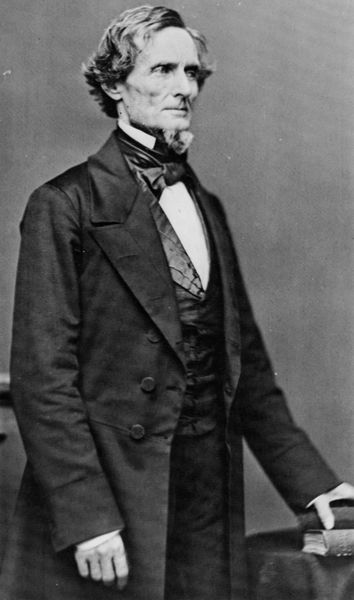
Titel: Jefferson Davis
Künstler: Mathew B. Brady
Schlagwörter: hand, kopf, mann, schatten, weiß, grau, haar, kleid, licht, mund, nase, ohr, profil, schwarz, stirn, tisch, blick, schleife, anzug, bart, hemd, hose, jacke, augen, kragen, herr, hände, portrait, porträt, figur, haare, mantel, pose, stehend, person, wangen, bücher, modern, amerika, erhaben, frack, ernst, seitenscheitel, streng, brauen, pianist, knöpfe, fliege, jackett, oberkörper, jacket, weste, foto, fotografie, photographie, buch, steht, schwarzweiss, stehkragen, photo, meliert, halbprofil, portät, cutaway, usa, geöffnet, präsident, blazer, verfassung, schwarz-weis, bürgerkrieg, abraham, batz, portrit, washington, lincoln, frak, amerikaner, bekannt, abraham lincoln, nordstaaten, president, dreiviertelaufnahme, längeres haar, herausstehende wangenknochen